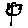
Label: flower